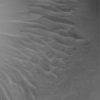
Label: not_dusty